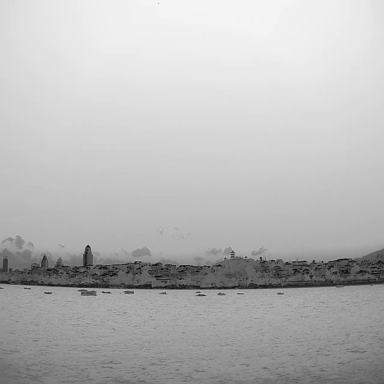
There are nine bulk_carriers in the infrared image.